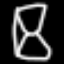
Label: hourglass